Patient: sex M, age 32
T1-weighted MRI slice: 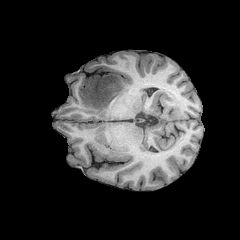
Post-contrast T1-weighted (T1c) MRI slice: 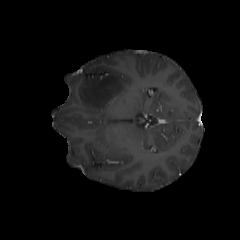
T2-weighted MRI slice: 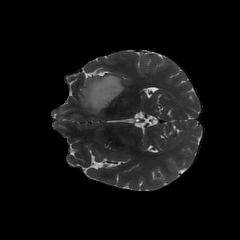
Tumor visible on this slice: yes
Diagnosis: Astrocytoma, IDH-mutant
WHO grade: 2